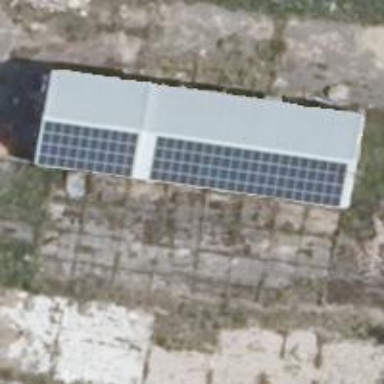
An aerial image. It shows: Solar photovoltaic panel generator producing electricity as small installation.